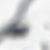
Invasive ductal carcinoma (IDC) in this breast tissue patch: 0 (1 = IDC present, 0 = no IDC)